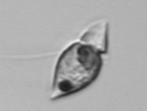
Label: Amphidinium